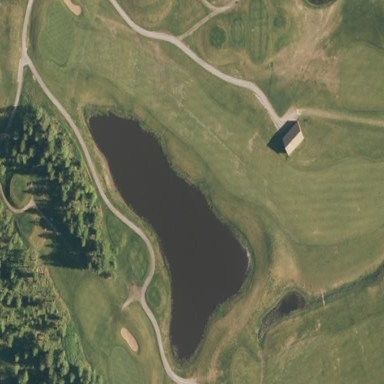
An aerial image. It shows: Rough grassy area used for golf.